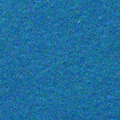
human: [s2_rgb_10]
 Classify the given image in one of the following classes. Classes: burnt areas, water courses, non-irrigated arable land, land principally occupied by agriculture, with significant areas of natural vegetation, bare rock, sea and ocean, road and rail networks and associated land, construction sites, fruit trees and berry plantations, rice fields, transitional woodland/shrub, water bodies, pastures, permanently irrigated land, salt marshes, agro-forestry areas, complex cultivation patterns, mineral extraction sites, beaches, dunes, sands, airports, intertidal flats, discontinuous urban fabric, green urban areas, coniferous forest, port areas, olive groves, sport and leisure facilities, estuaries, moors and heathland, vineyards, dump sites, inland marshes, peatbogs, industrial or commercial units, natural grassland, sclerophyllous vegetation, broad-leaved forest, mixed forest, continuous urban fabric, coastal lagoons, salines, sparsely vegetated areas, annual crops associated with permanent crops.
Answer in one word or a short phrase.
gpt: sea and ocean